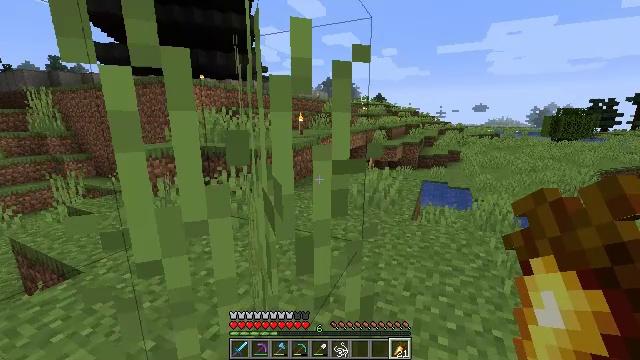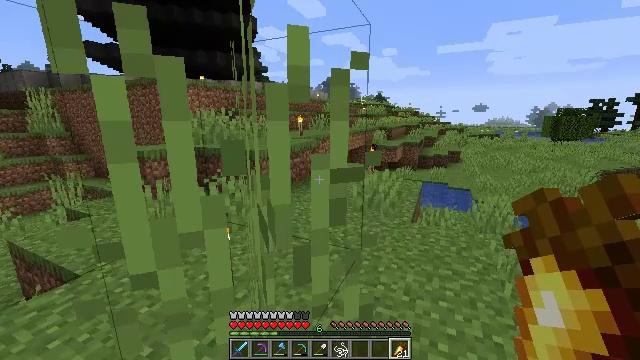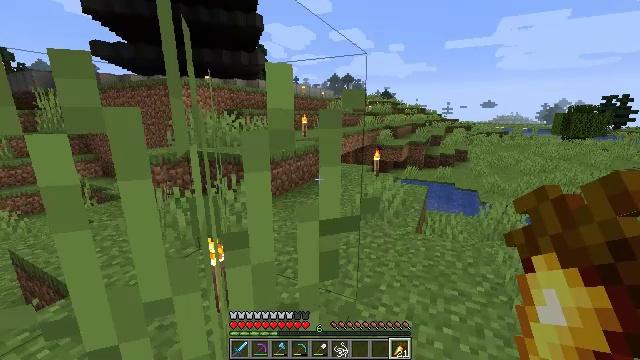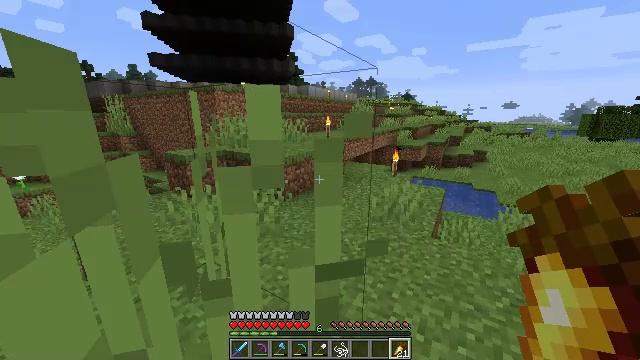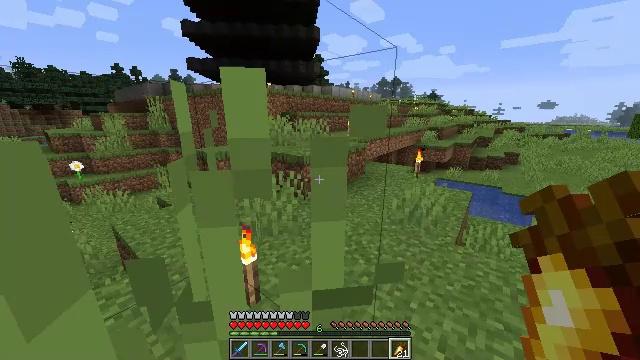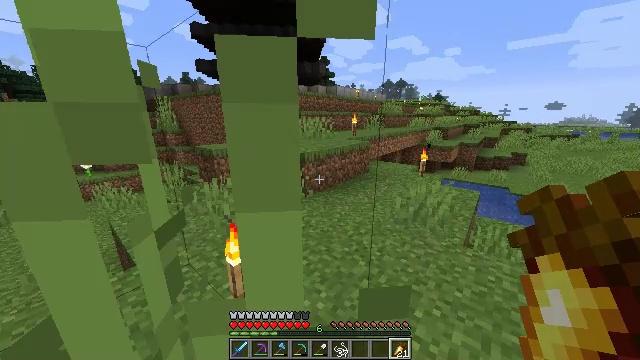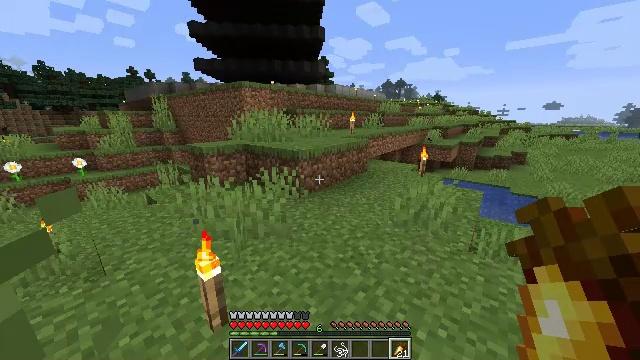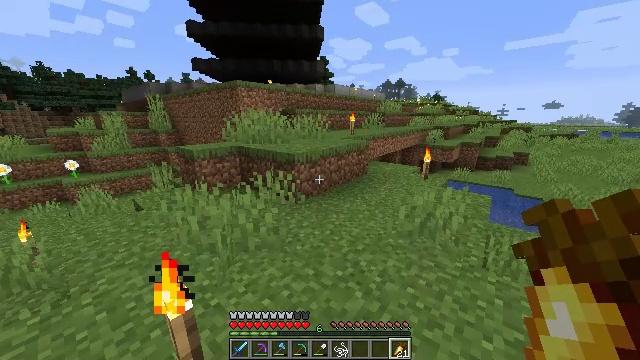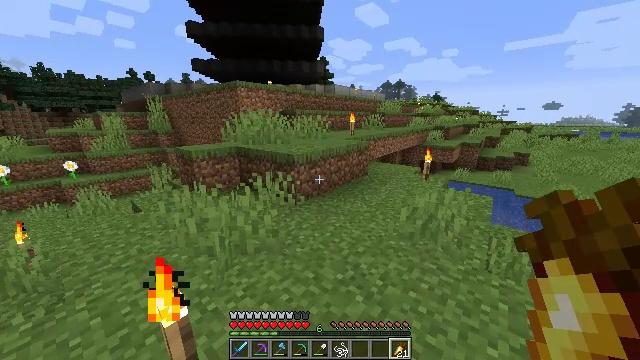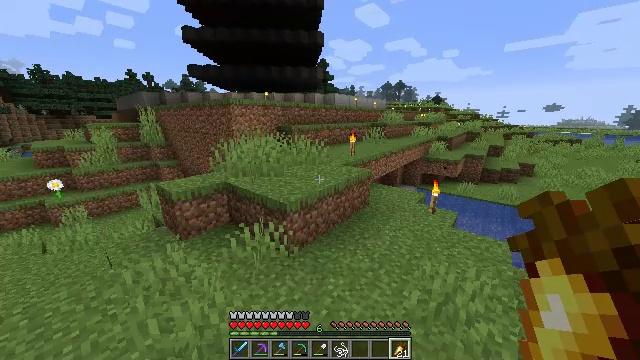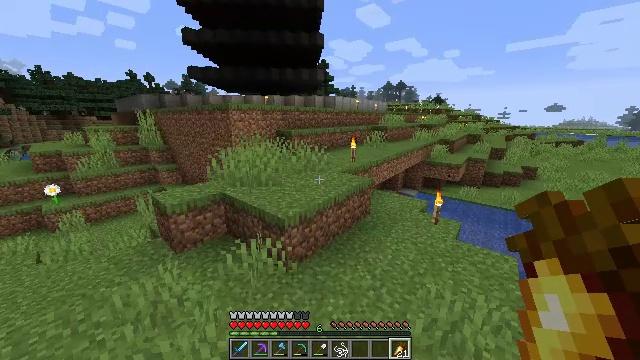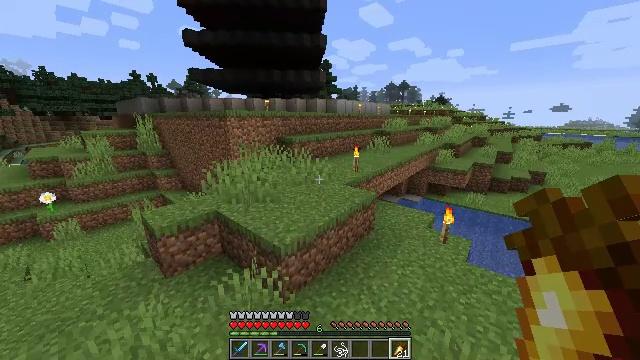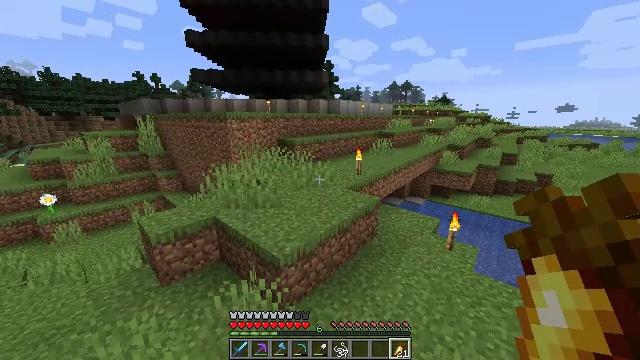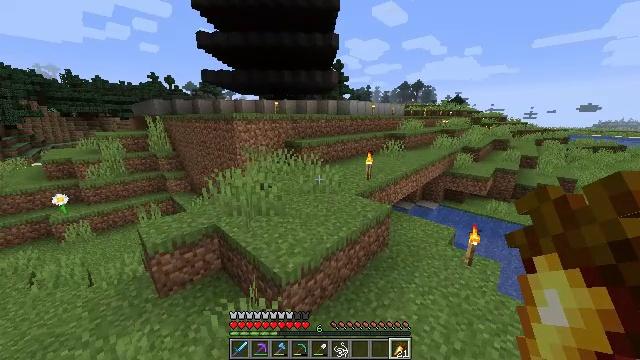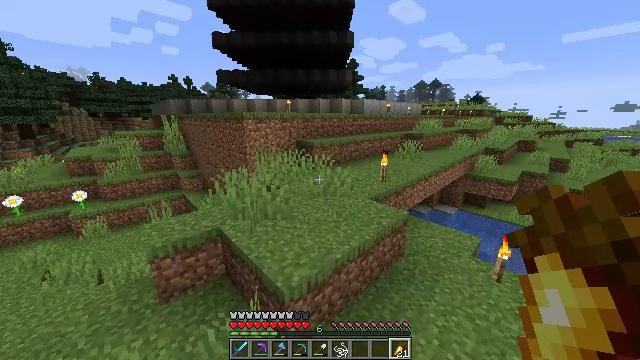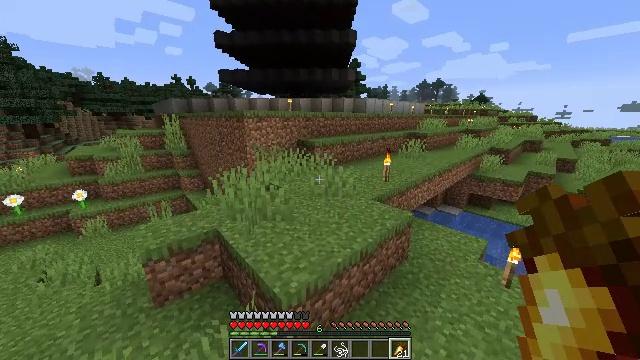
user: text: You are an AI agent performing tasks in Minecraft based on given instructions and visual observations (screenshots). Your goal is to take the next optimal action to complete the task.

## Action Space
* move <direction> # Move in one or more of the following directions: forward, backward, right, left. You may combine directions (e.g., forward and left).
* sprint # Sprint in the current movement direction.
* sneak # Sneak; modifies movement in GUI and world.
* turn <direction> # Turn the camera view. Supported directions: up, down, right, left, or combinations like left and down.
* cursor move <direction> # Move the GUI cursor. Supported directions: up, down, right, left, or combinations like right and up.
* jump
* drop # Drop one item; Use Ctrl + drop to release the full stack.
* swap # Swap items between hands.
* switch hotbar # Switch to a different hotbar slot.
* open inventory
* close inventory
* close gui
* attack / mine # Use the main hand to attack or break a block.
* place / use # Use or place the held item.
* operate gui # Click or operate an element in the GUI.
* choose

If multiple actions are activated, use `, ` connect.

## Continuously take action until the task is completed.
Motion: motion action
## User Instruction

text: Open the furnace and craft a smooth stone.
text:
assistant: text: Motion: move forward, sprint, jump
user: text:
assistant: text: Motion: move forward, turn left, jump
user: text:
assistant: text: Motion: move forward, turn left and down, jump
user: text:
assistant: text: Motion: move forward, turn left, jump
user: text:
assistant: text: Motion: move forward, turn left, jump
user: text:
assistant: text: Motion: move forward, sprint, jump
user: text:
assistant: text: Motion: move forward, sprint, jump
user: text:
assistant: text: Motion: move forward, sprint, jump
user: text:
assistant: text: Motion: move forward, sprint, jump
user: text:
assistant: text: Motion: move forward, sprint, jump
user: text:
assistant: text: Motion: move forward, sprint, jump
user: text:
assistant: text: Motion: move forward, sprint, jump
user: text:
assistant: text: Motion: move forward, turn left, jump
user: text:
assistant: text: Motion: move forward, turn left, jump
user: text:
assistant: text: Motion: move forward, jump
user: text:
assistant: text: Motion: move forward, jump
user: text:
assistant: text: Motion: move forward, jump
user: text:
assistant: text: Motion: move forward, jump
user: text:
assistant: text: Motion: move forward, sprint, jump
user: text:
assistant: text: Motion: move forward, sprint, jump
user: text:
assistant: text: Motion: move forward, sprint, jump
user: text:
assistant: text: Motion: move forward, sprint, jump
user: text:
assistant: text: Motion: move forward, sprint, jump
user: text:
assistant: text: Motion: move forward, sprint, jump
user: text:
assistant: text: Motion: move forward, turn right, jump
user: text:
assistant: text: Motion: move forward, turn right, jump
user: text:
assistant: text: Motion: move forward, turn right, jump
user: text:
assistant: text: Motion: move forward, turn right, jump
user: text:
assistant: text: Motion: move forward, sprint, jump
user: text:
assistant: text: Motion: move forward, sprint, jump